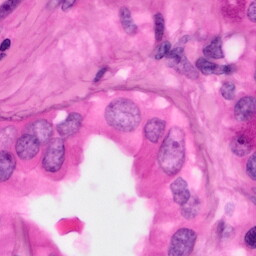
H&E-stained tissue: Pancreatic